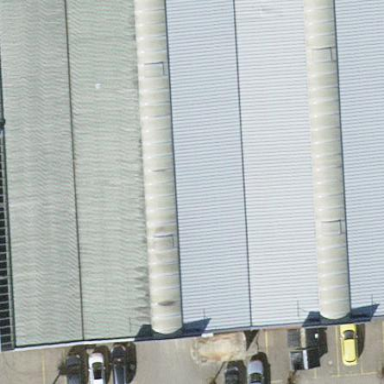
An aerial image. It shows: Flat-roofed warehouse with grey roof and coral-colored exterior.